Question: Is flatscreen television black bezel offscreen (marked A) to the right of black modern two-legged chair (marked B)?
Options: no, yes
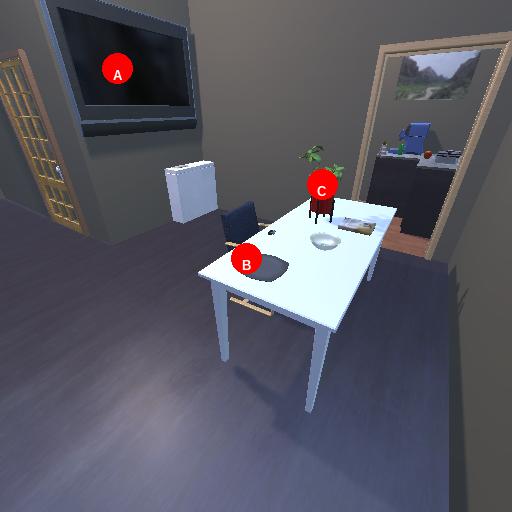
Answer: no